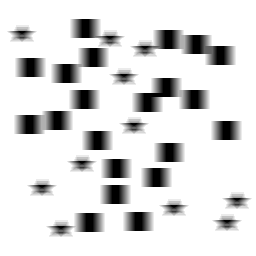
Squares: 21
Triangles: 0
Stars: 11
Total shapes: 32